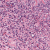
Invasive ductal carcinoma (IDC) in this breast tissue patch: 1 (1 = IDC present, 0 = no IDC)